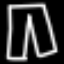
Label: pants